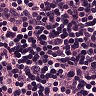
Metastatic tissue present: no